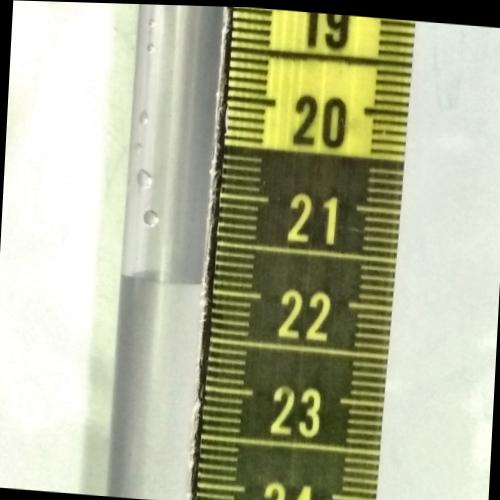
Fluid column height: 21.9 cm